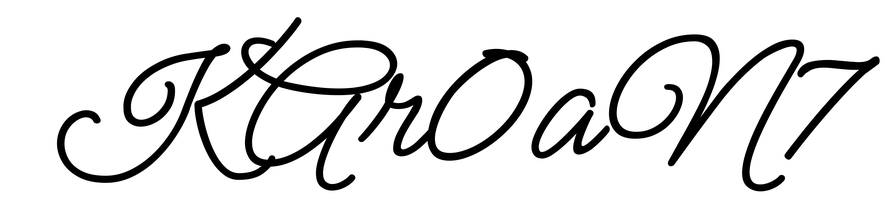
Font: MeowScript-Regular